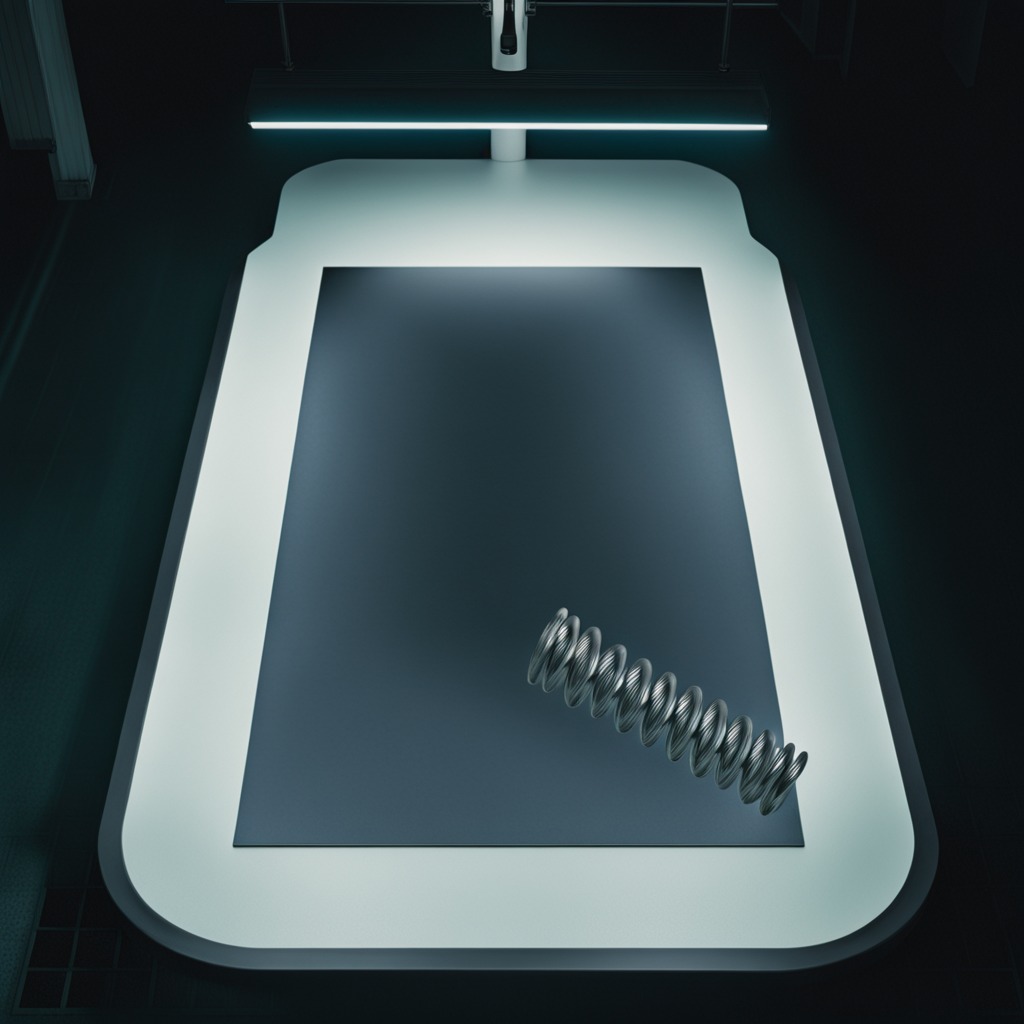
A coiled metal spring is lying on the table.